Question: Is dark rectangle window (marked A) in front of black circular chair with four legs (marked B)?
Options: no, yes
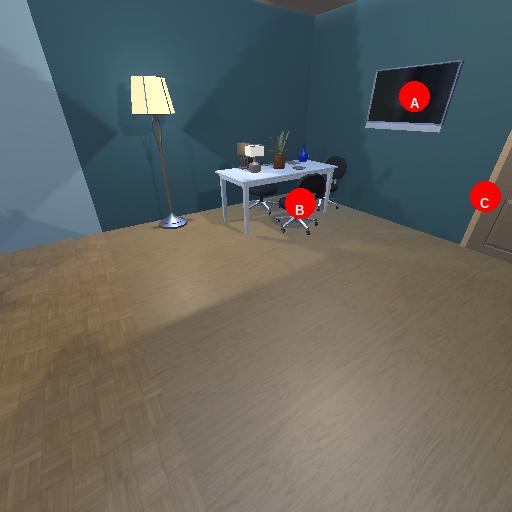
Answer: no